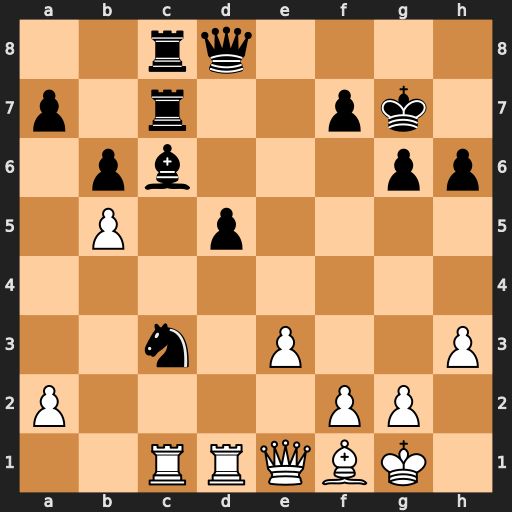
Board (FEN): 2rq4/p1r2pk1/1pb3pp/1P1p4/8/2n1P2P/P4PP1/2RRQBK1
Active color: w
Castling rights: -
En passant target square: -
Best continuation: Qxc3+